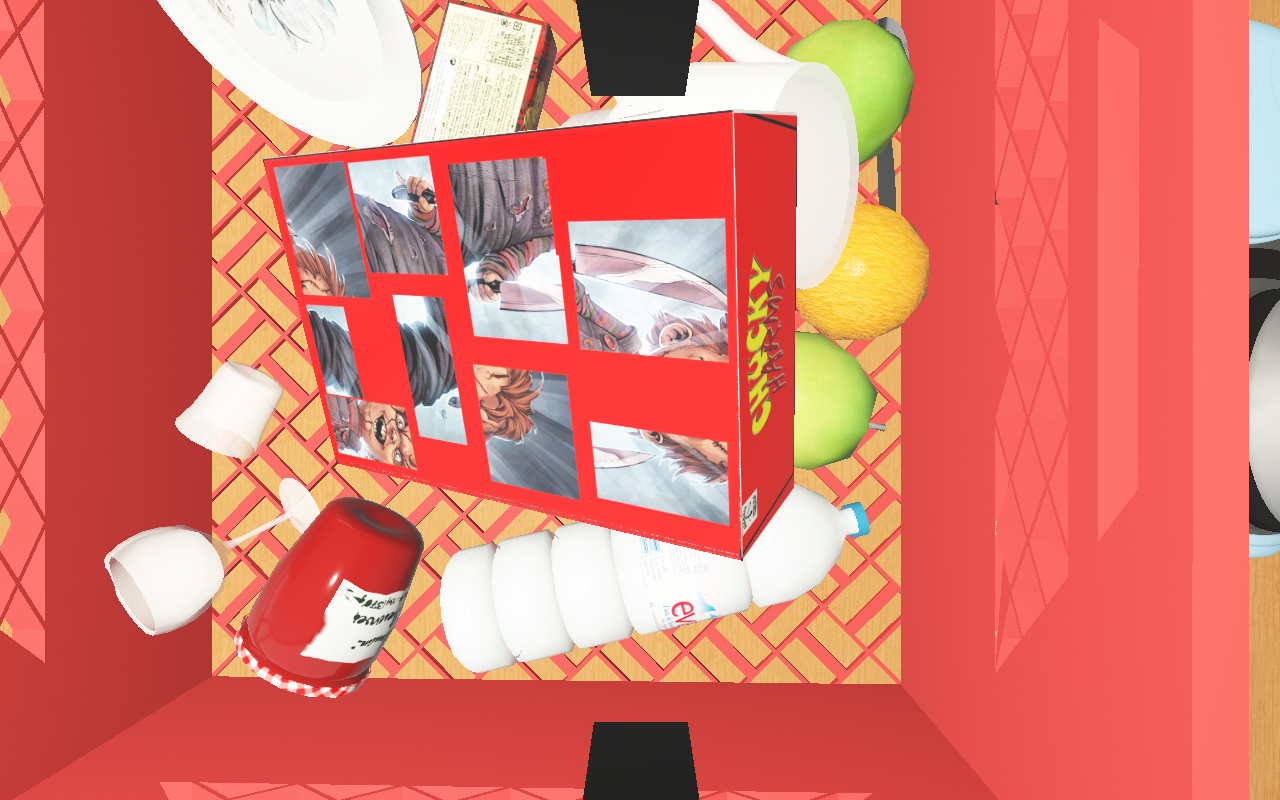
Objects in the scene:
carafe
water bottle
apple
apple
orange
orange
plate
glass
jam jar
cereal box